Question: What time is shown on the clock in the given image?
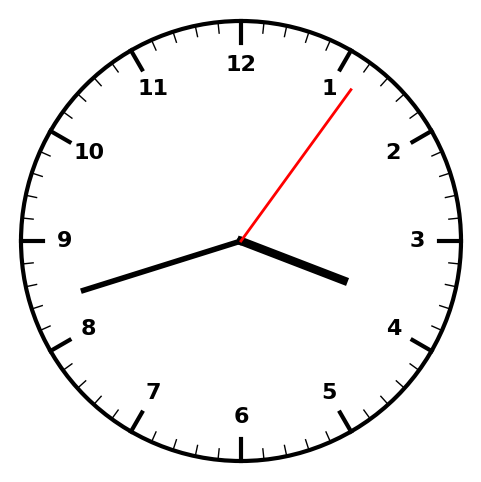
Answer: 03:42:06